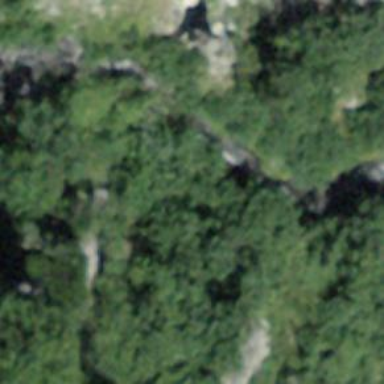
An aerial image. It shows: Cliff in nature.